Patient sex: F
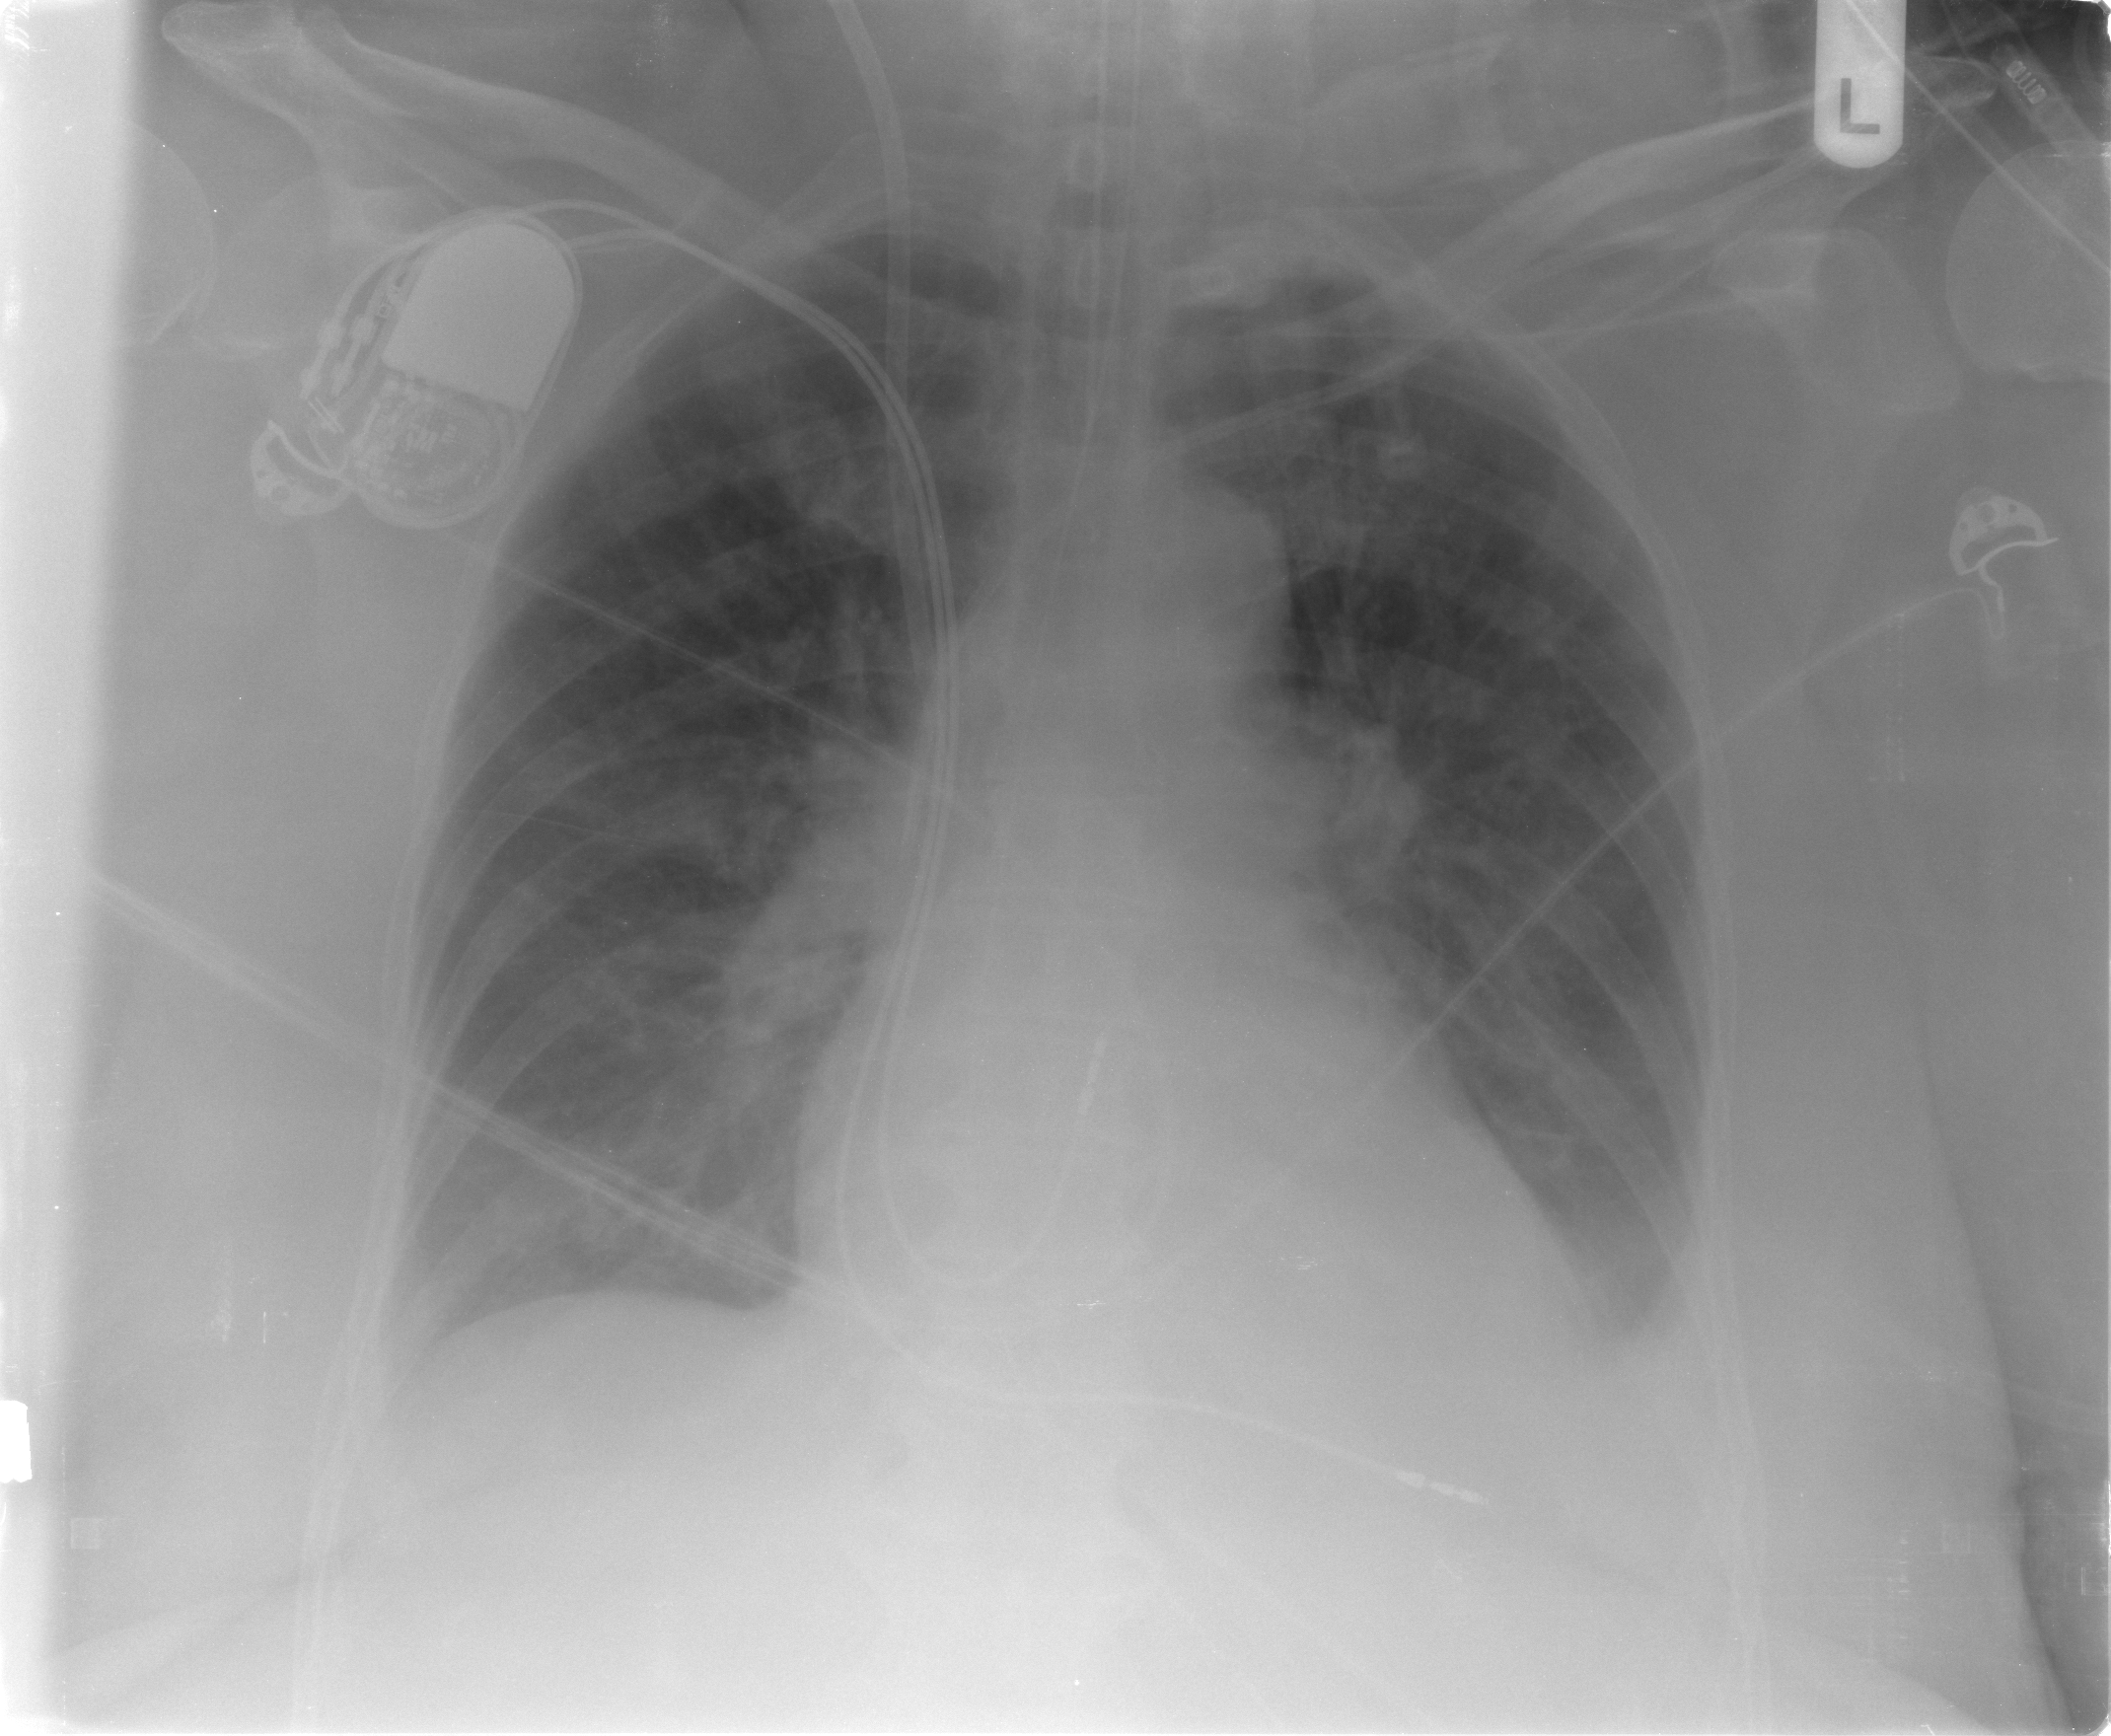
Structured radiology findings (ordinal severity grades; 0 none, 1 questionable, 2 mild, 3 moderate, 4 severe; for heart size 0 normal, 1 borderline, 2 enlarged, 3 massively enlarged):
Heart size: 1
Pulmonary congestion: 2
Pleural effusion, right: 1
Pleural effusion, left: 2
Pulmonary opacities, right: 2
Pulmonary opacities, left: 2
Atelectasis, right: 2
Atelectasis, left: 2